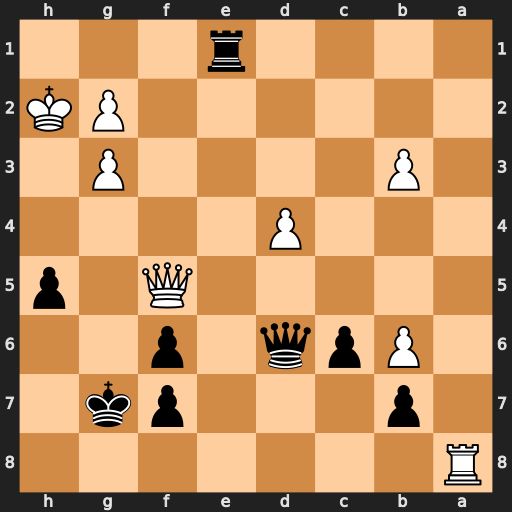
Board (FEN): R7/1p3pk1/1Ppq1p2/5Q1p/3P4/1P4P1/6PK/4r3
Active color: b
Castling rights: -
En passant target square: -
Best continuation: Qxd4 Qxh5 Qg1+ Kh3 Qh1+